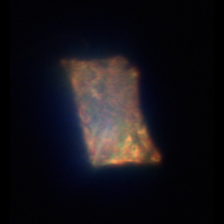
Taxon: Gyrodinium
Group: Dinoflagellates